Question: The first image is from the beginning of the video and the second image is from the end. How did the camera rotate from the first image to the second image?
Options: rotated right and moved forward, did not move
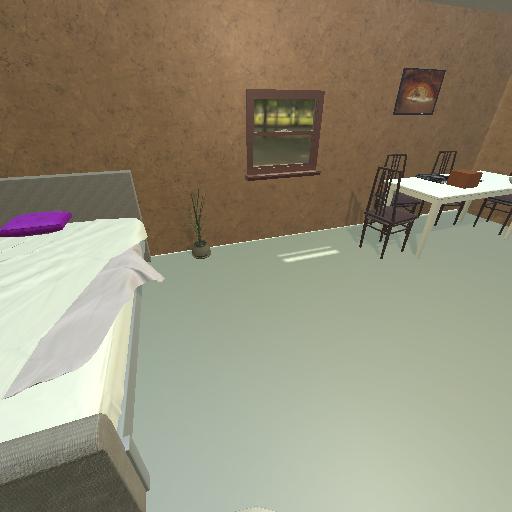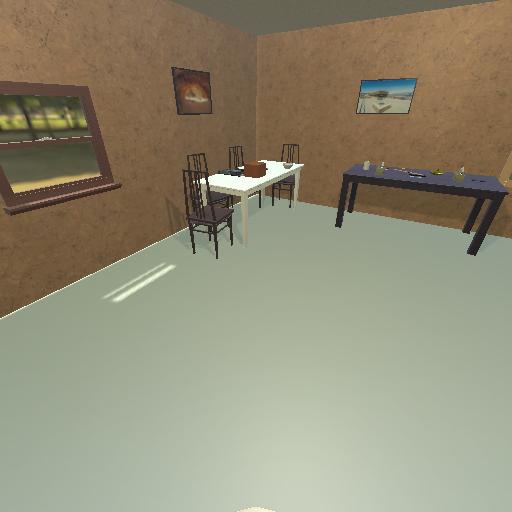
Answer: rotated right and moved forward